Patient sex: M
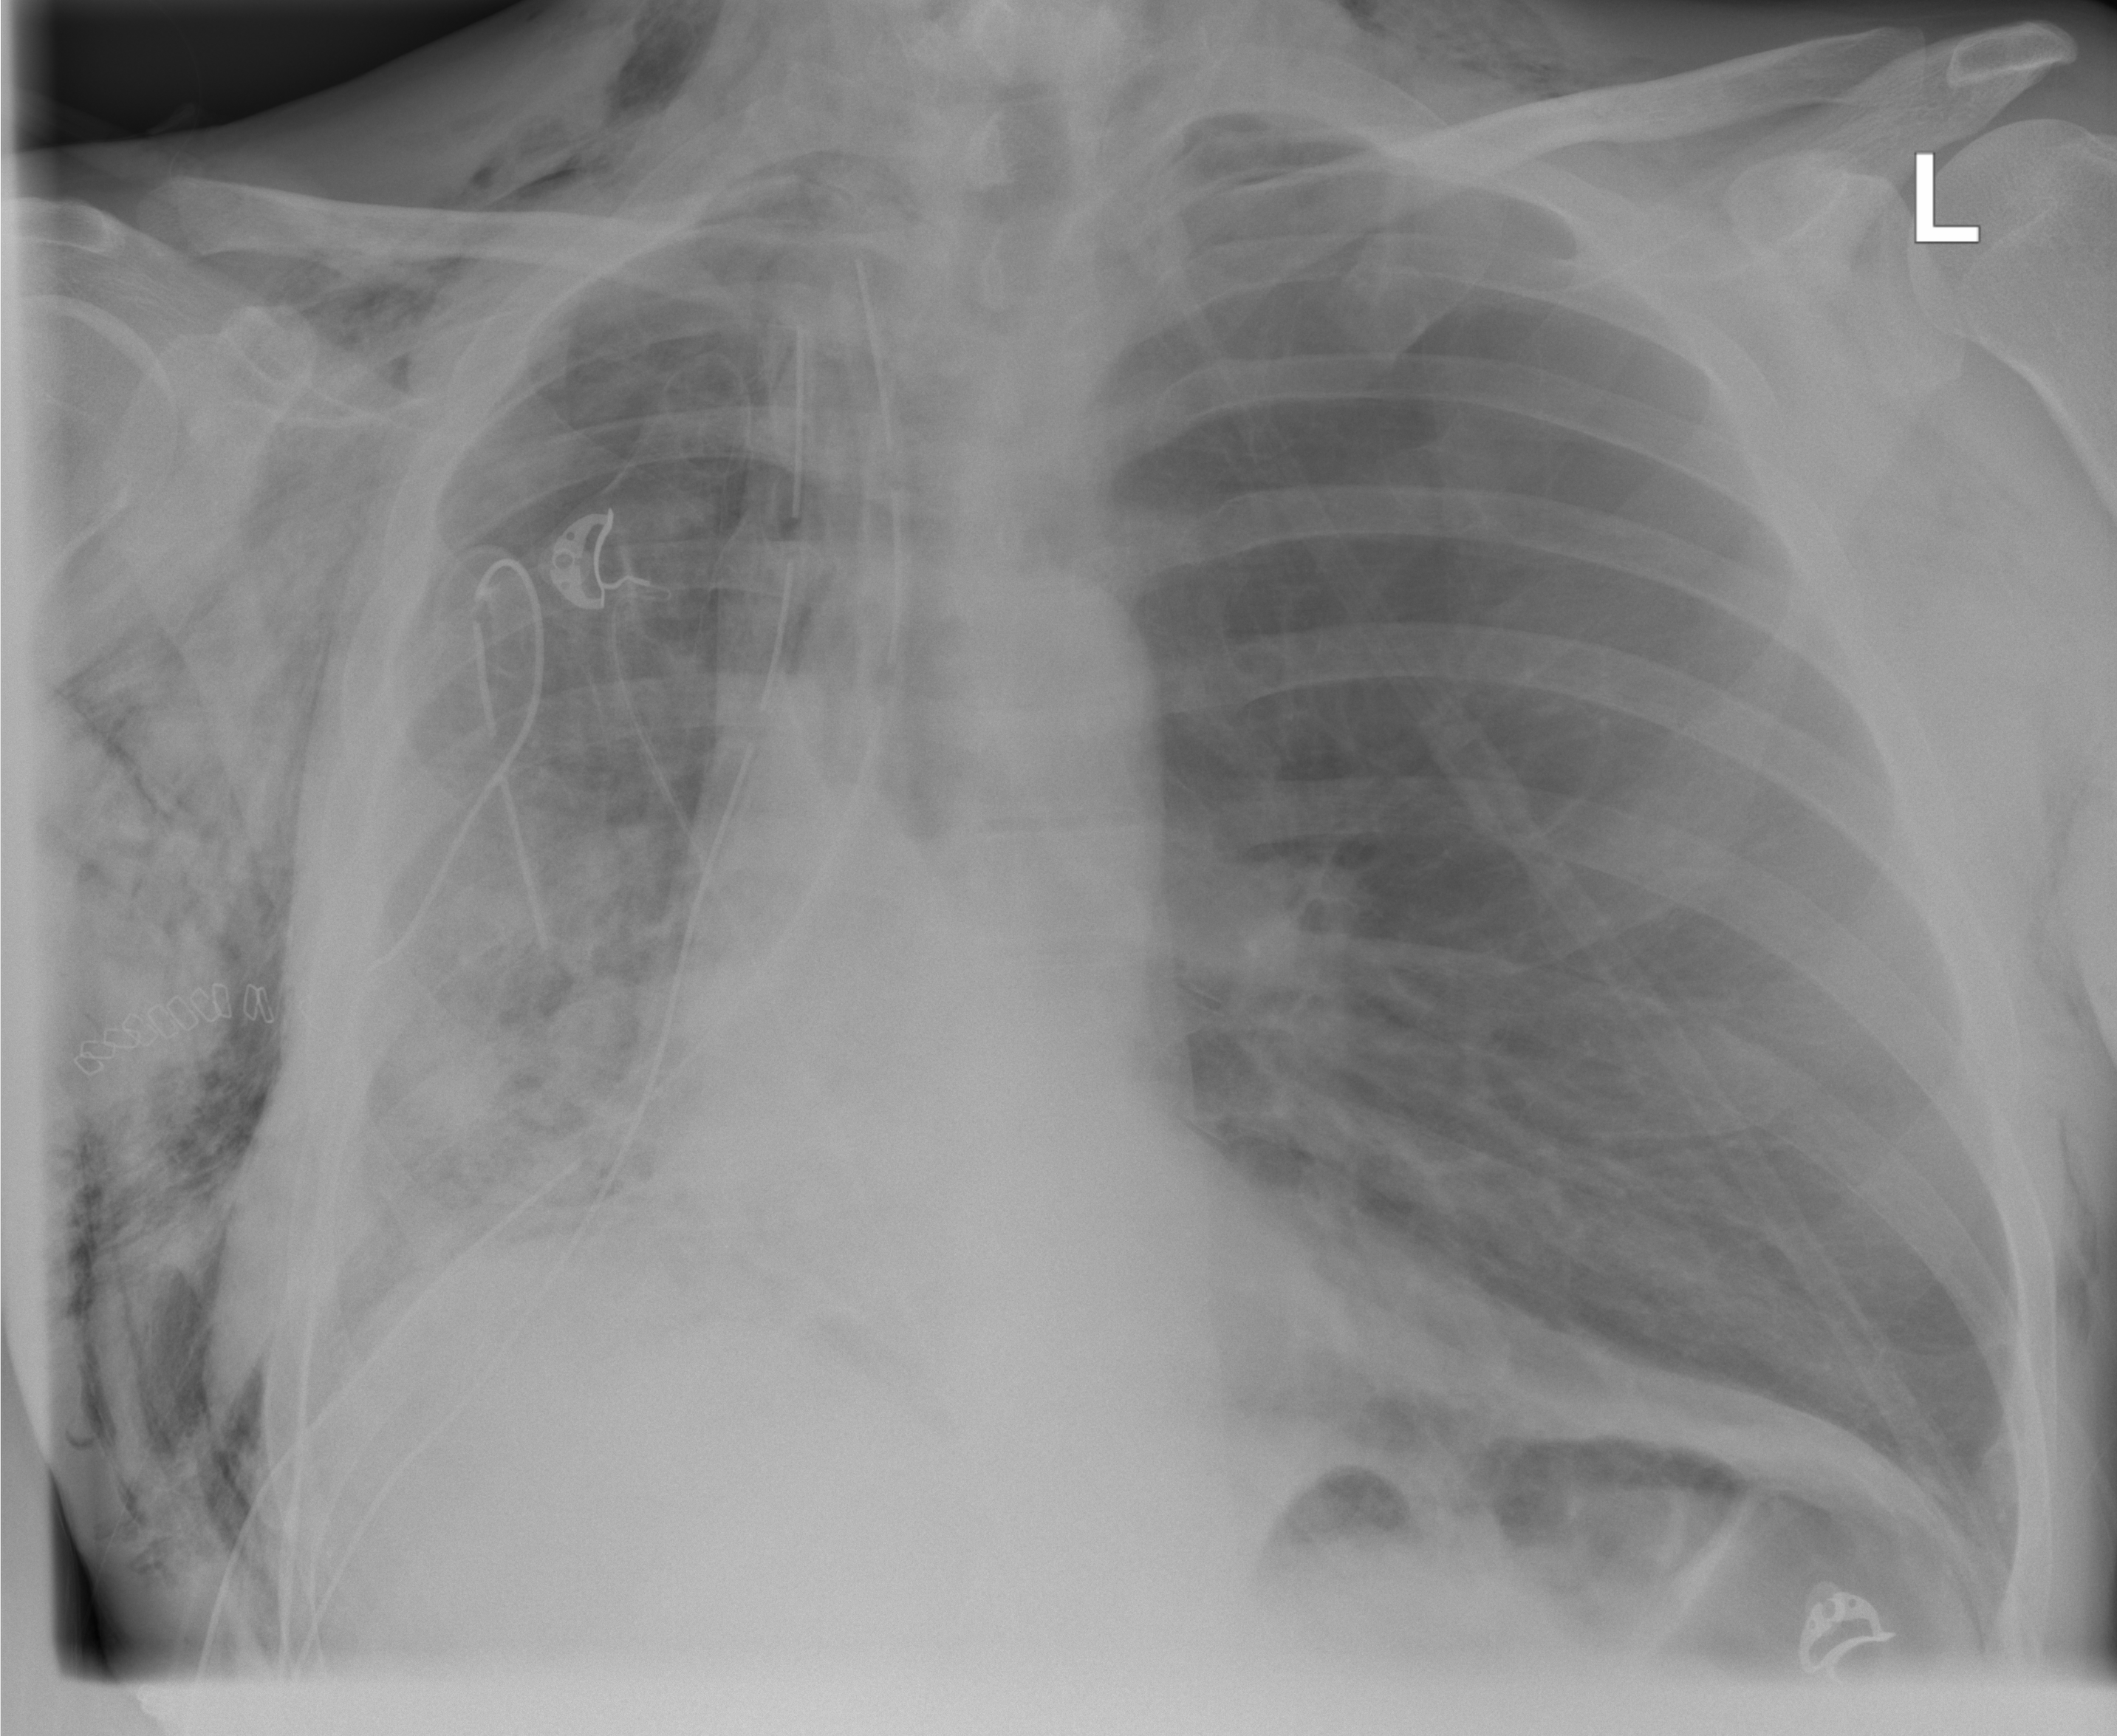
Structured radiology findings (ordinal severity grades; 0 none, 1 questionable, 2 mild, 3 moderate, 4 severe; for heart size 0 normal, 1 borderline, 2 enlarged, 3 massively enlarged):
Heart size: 0
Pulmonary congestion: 0
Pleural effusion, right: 0
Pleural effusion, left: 0
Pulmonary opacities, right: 2
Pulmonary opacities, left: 0
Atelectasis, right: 3
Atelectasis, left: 0